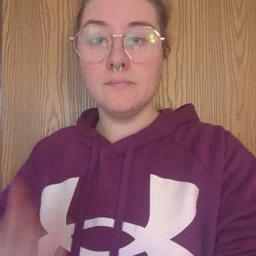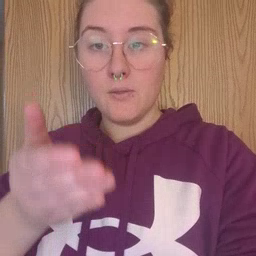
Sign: boat